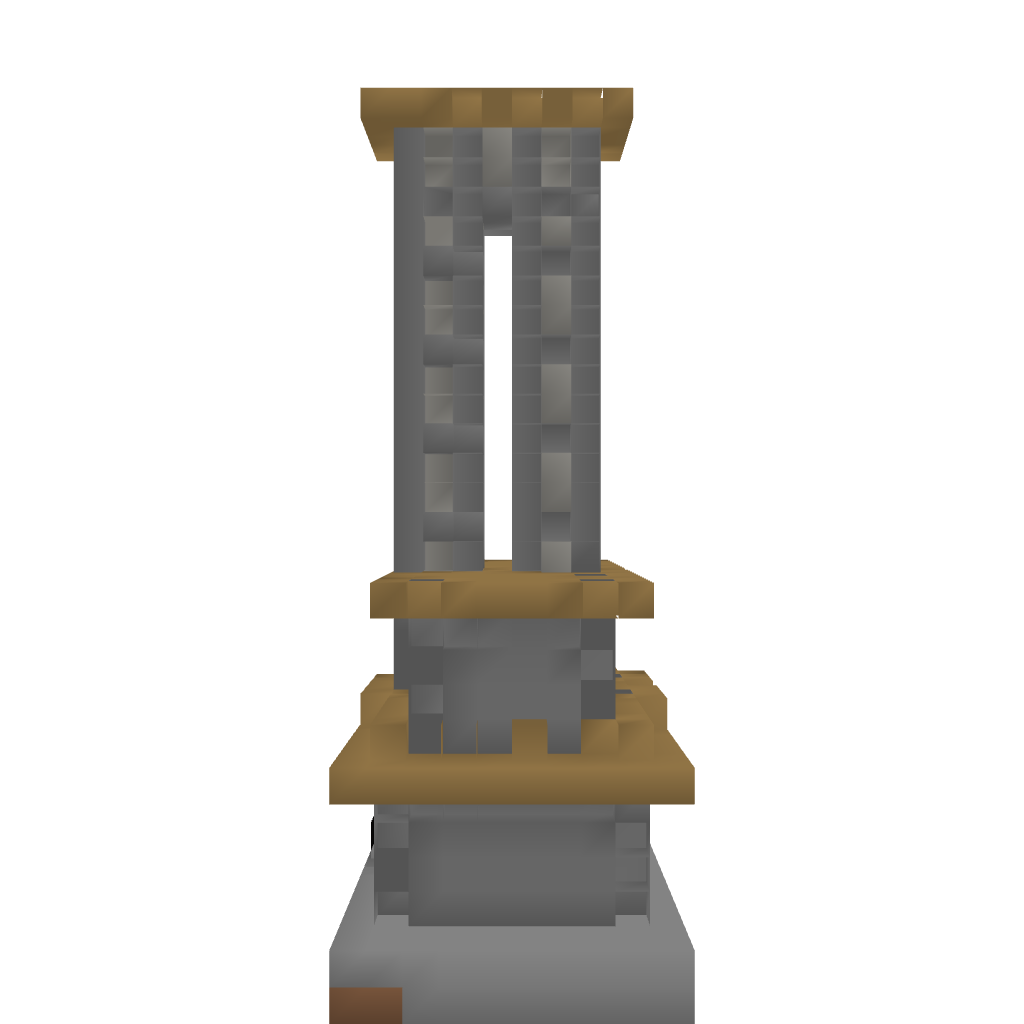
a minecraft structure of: Iron Arrow